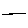
Label: line